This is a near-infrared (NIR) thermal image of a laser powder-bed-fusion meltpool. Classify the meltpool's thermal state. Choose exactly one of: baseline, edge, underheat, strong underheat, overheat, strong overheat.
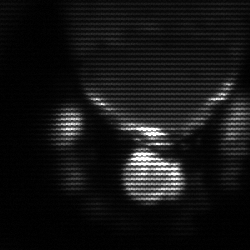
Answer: baseline